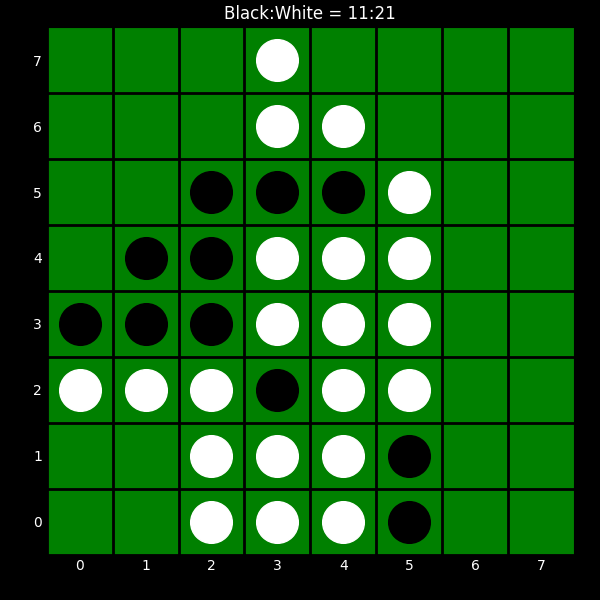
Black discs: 11
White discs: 21